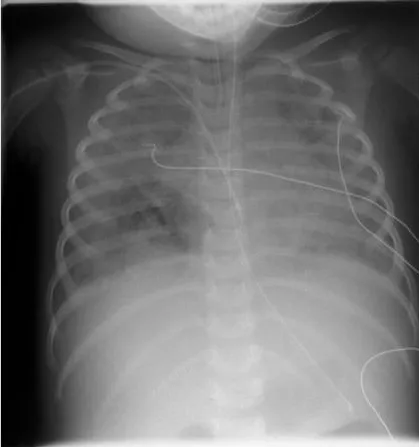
The girl: chest X-ray film, done after admission to hospital, showing increasing bilateral infiltrations of the lung, done after admission.
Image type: radiology (x_ray)